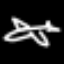
Label: airplane